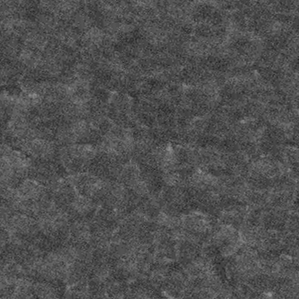
Label: frost